Question: i'm working on a Project where i need to display a ComboBox into a ListView, the ComboBox is Bound using TwoWay Mode. I need to fire an event whenever the Combobox selection changes and get the selected item of the selected ComboBox from the listview.

I need to select this item, whenever the combobox selection change event is fired, so i can get the selected item.
EDIT: this is the event code.
'''
private void ProductTypeComboBox_OnSelectionChanged(object sender, SelectionChangedEventArgs e)
{
ComboBox combo = e.OriginalSource as ComboBox;
ComboBoxItem cbItem = (ComboBoxItem) combo.SelectedItem;
string selected = cbItem.Content.ToString();
switch (selected)
{
case "Vente" :
var pro = this.ProductsToAddListView.SelectedItem;
break;
default:
MessageBox.Show("Error", "Error", MessageBoxButton.OK, MessageBoxImage.Error);
break;
}
}
'''
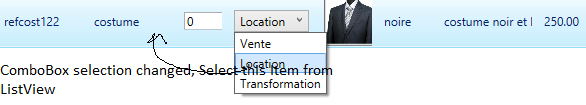
Answer: What you want to do is go up through the combobox's ancestors until you find the one you want. The following function is a generalized version, what you want to do is use ListViewItem as the type T and your combobox as the parameter.
'''
private static T FindUIElementParent<T>(UIElement element) where T : UIElement
{
UIElement parent = element;
while (parent != null)
{
T correctlyTyped = parent as T;
if (correctlyTyped != null)
{
return correctlyTyped;
}
parent = VisualTreeHelper.GetParent(parent) as UIElement;
}
return null;
}'
'''